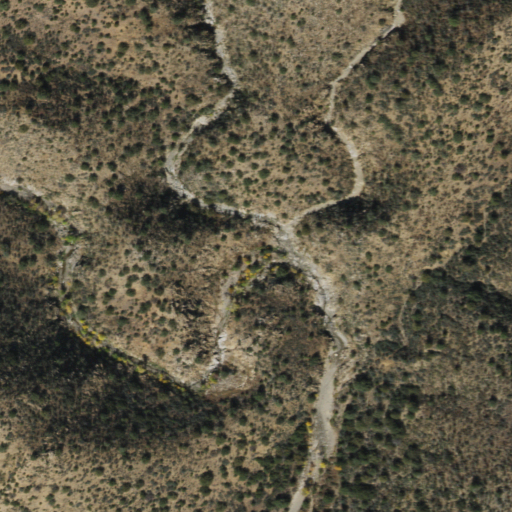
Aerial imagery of valley in Arizona named Mule Canyon containing shrub and evergreen forest